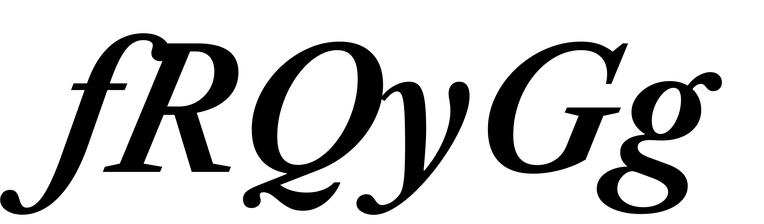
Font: LibreCaslonText-Italic_SemiBold_Italic